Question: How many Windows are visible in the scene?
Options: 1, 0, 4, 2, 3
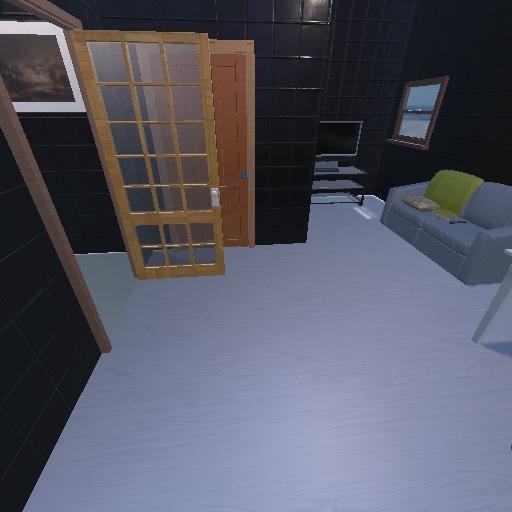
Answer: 1